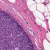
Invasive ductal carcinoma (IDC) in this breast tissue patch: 0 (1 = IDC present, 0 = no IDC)